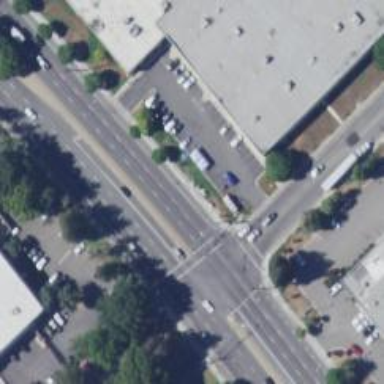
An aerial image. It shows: Solid stop line on the road marking.